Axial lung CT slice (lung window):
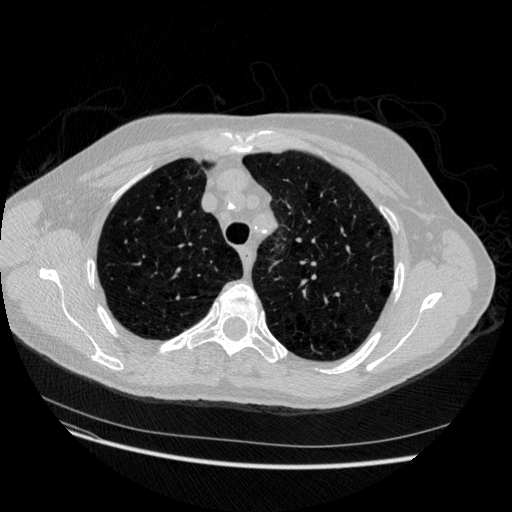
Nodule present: no